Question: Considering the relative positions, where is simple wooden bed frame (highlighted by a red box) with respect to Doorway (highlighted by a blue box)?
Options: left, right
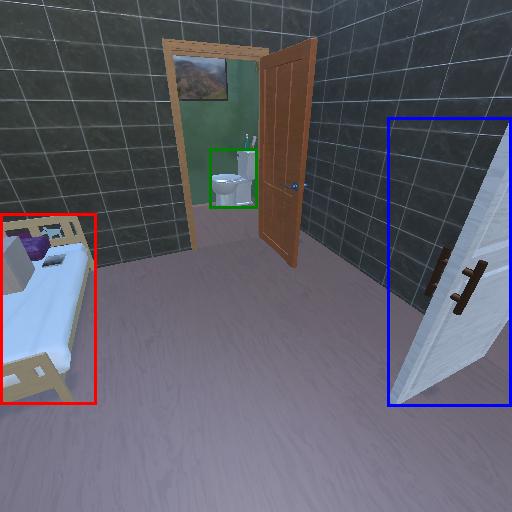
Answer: left